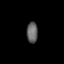
Tissue: skin
Cell type: Others
Senescence score: 0.6885
Nuclear area (px): 227
Mean DAPI intensity: 99.449